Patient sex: M
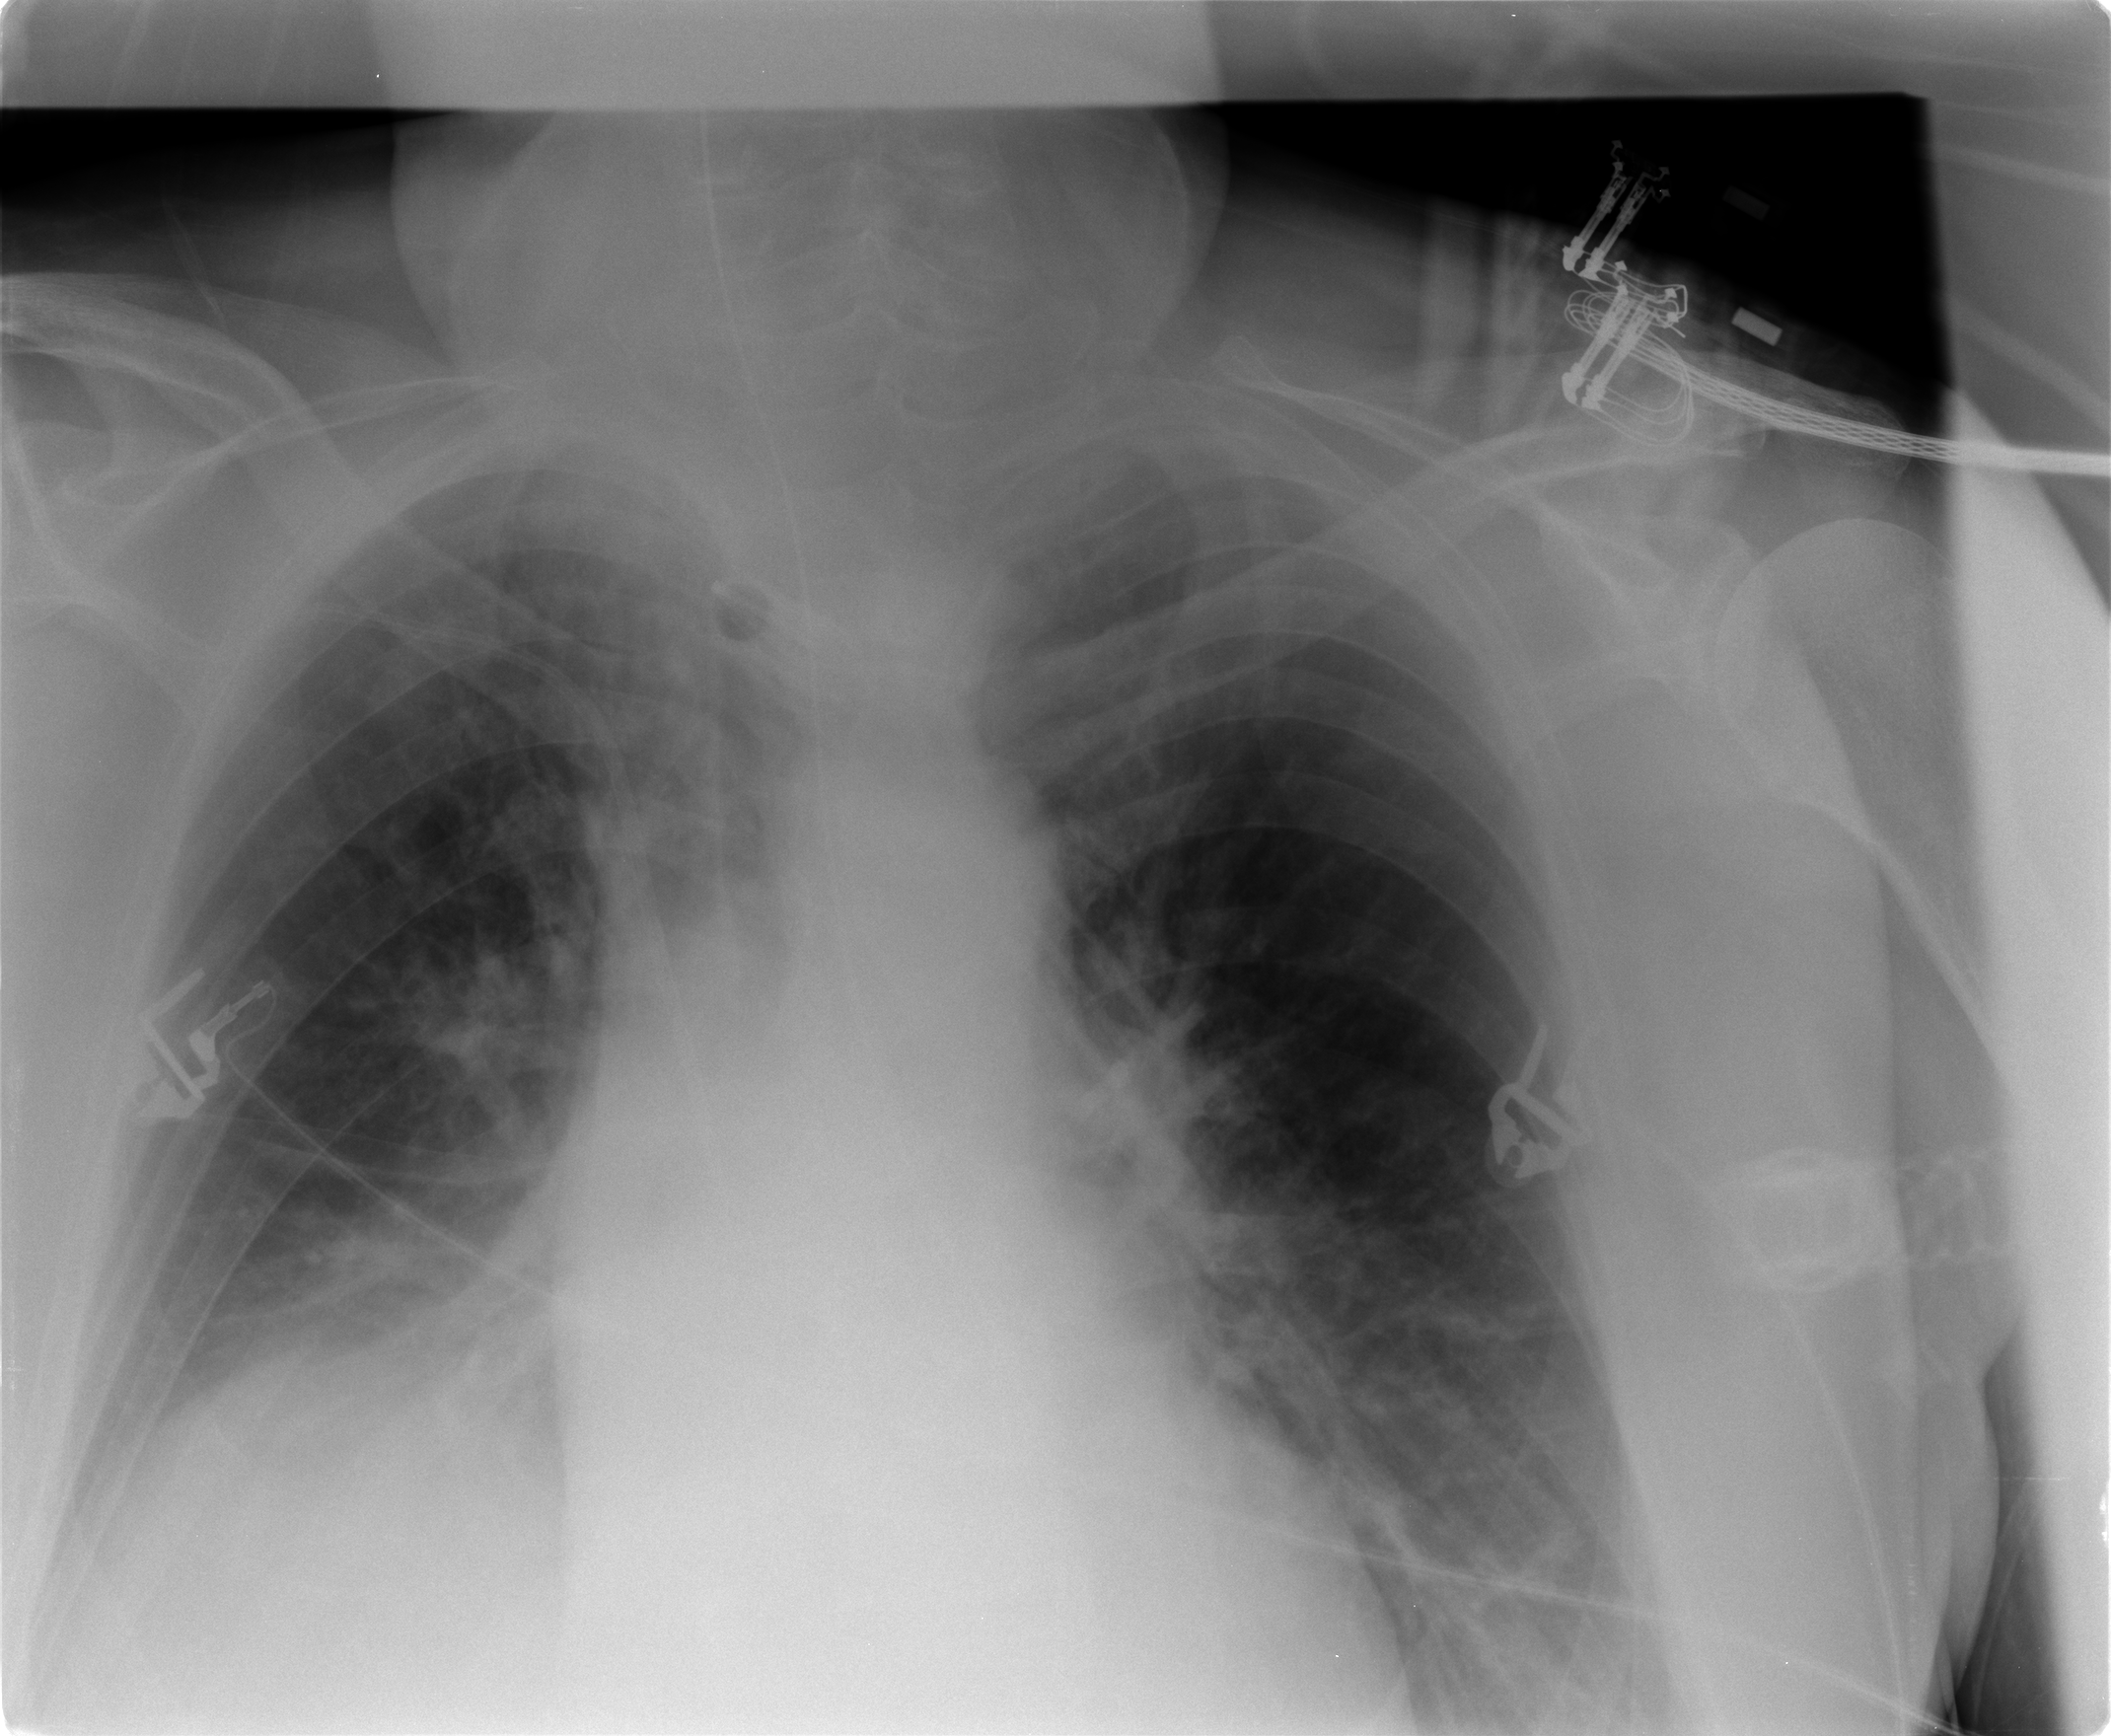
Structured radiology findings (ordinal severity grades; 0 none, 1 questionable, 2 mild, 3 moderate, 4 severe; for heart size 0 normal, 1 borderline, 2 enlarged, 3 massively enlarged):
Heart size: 1
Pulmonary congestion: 2
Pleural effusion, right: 3
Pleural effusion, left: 2
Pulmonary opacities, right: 2
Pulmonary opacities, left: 0
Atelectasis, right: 2
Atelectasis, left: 2